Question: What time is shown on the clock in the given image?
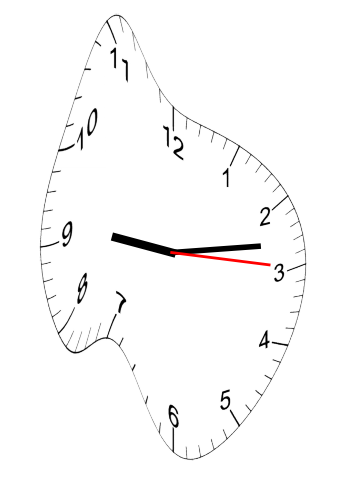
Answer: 09:13:15